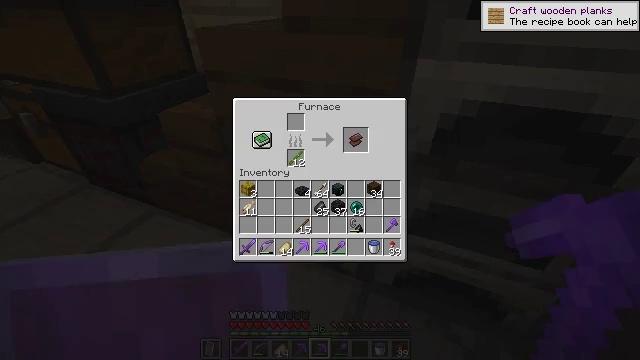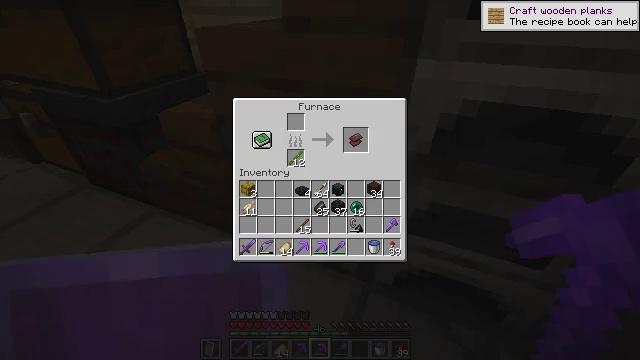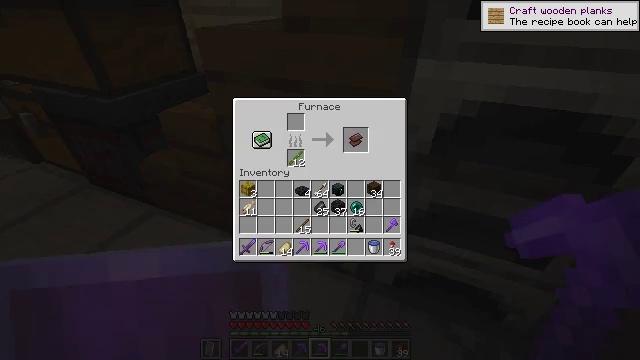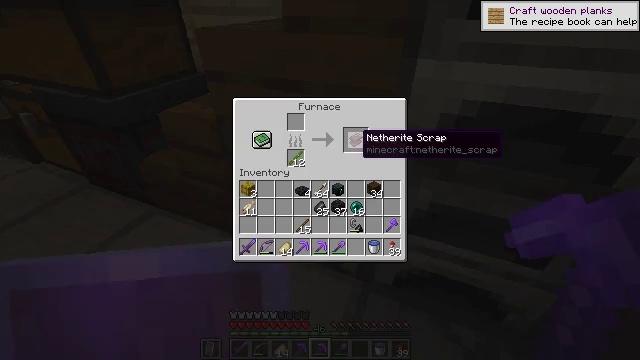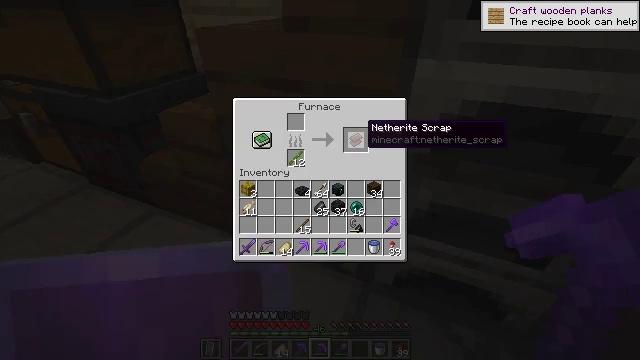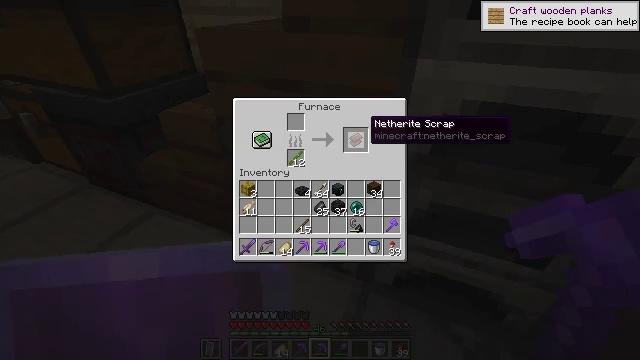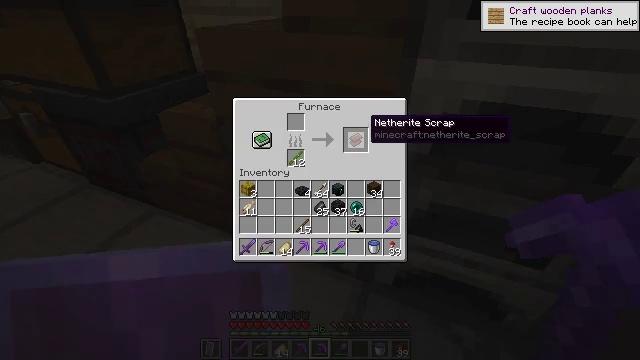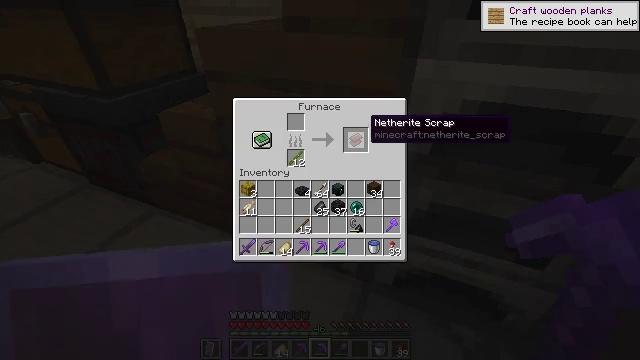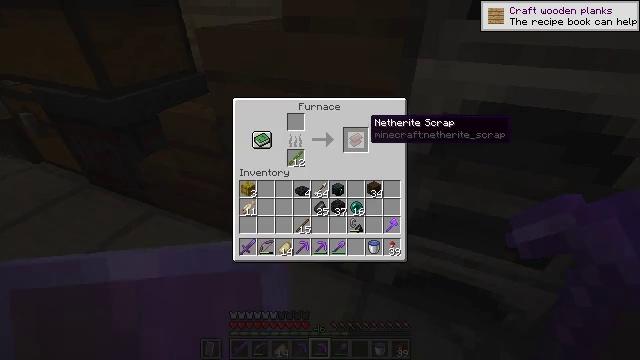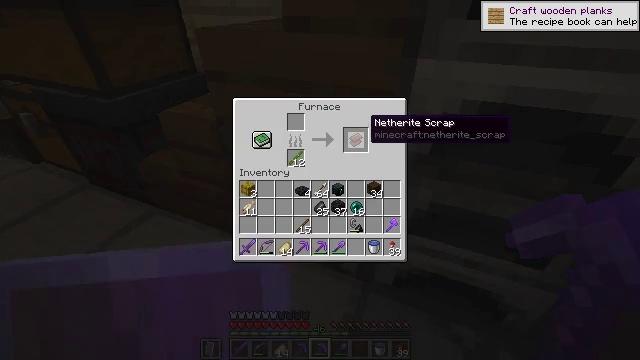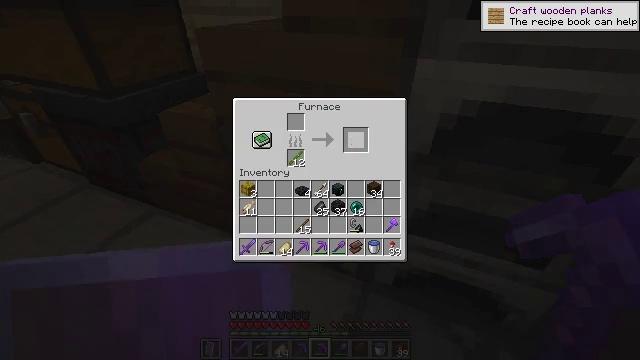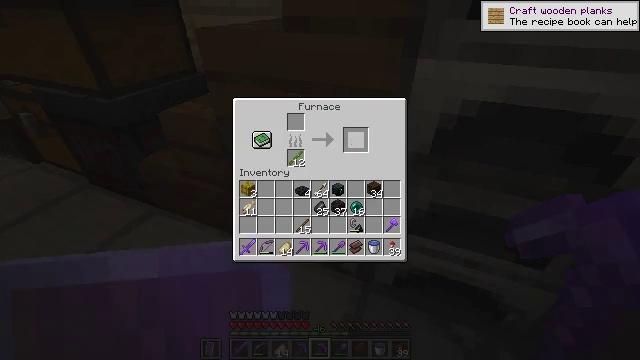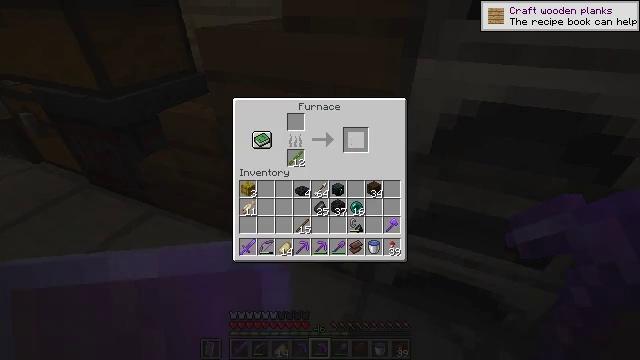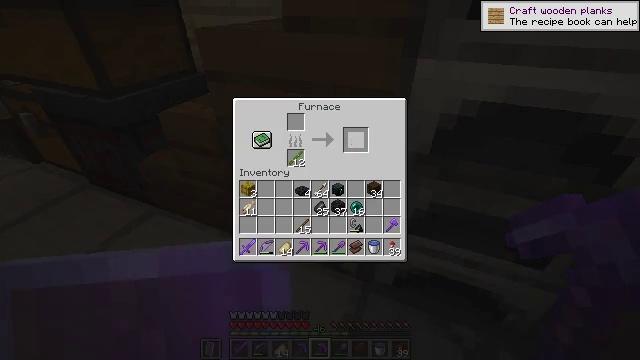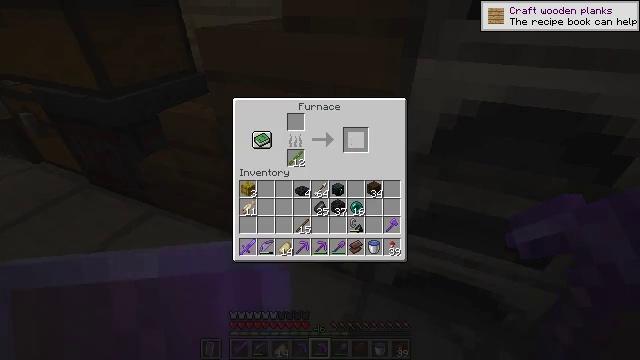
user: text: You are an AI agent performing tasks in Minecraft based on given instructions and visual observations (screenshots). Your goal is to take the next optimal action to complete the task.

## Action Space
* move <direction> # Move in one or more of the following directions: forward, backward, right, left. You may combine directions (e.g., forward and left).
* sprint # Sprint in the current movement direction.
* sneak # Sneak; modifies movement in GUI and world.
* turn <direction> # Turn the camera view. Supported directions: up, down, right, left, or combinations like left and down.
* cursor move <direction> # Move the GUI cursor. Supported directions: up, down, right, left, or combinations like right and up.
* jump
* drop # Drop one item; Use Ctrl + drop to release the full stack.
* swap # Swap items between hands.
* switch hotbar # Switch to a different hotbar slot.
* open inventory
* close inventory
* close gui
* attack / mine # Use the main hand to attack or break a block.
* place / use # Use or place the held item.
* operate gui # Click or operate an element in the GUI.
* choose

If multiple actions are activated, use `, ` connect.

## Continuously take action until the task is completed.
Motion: motion action
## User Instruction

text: Produce netherite scrap by smelting ancient debris.
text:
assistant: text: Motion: no_op
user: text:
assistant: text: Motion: turn right and up
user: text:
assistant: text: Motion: turn right and up
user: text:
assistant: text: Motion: sneak, turn up
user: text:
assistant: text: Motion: sneak
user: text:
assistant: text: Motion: sneak
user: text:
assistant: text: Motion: sneak
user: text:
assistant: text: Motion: sneak
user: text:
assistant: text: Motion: sneak
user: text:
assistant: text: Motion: sneak, attack / mine
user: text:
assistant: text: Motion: sneak, attack / mine
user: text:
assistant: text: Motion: sneak, attack / mine
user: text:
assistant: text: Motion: sneak
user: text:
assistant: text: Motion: sneak
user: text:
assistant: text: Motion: sneak